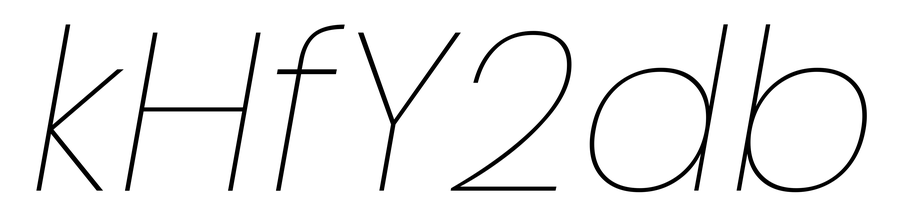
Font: Poppins-ThinItalic